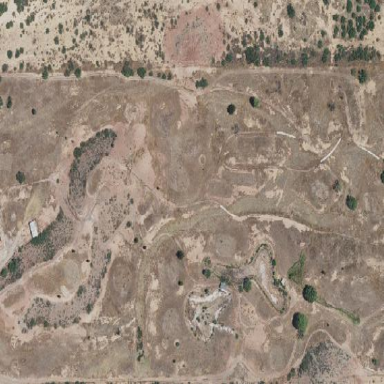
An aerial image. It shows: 18-hole golf course categorized under leisure land.